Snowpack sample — Buffalo Mountain, Silverthorne, Colorado, USA (1/25/25, 10:11 AM MST)
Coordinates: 39.6222, -106.1139
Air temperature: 22 °F
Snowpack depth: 110 cm
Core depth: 20 cm
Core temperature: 48.2 °F
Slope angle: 12°, slope face: 102°
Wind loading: high
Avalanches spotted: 0
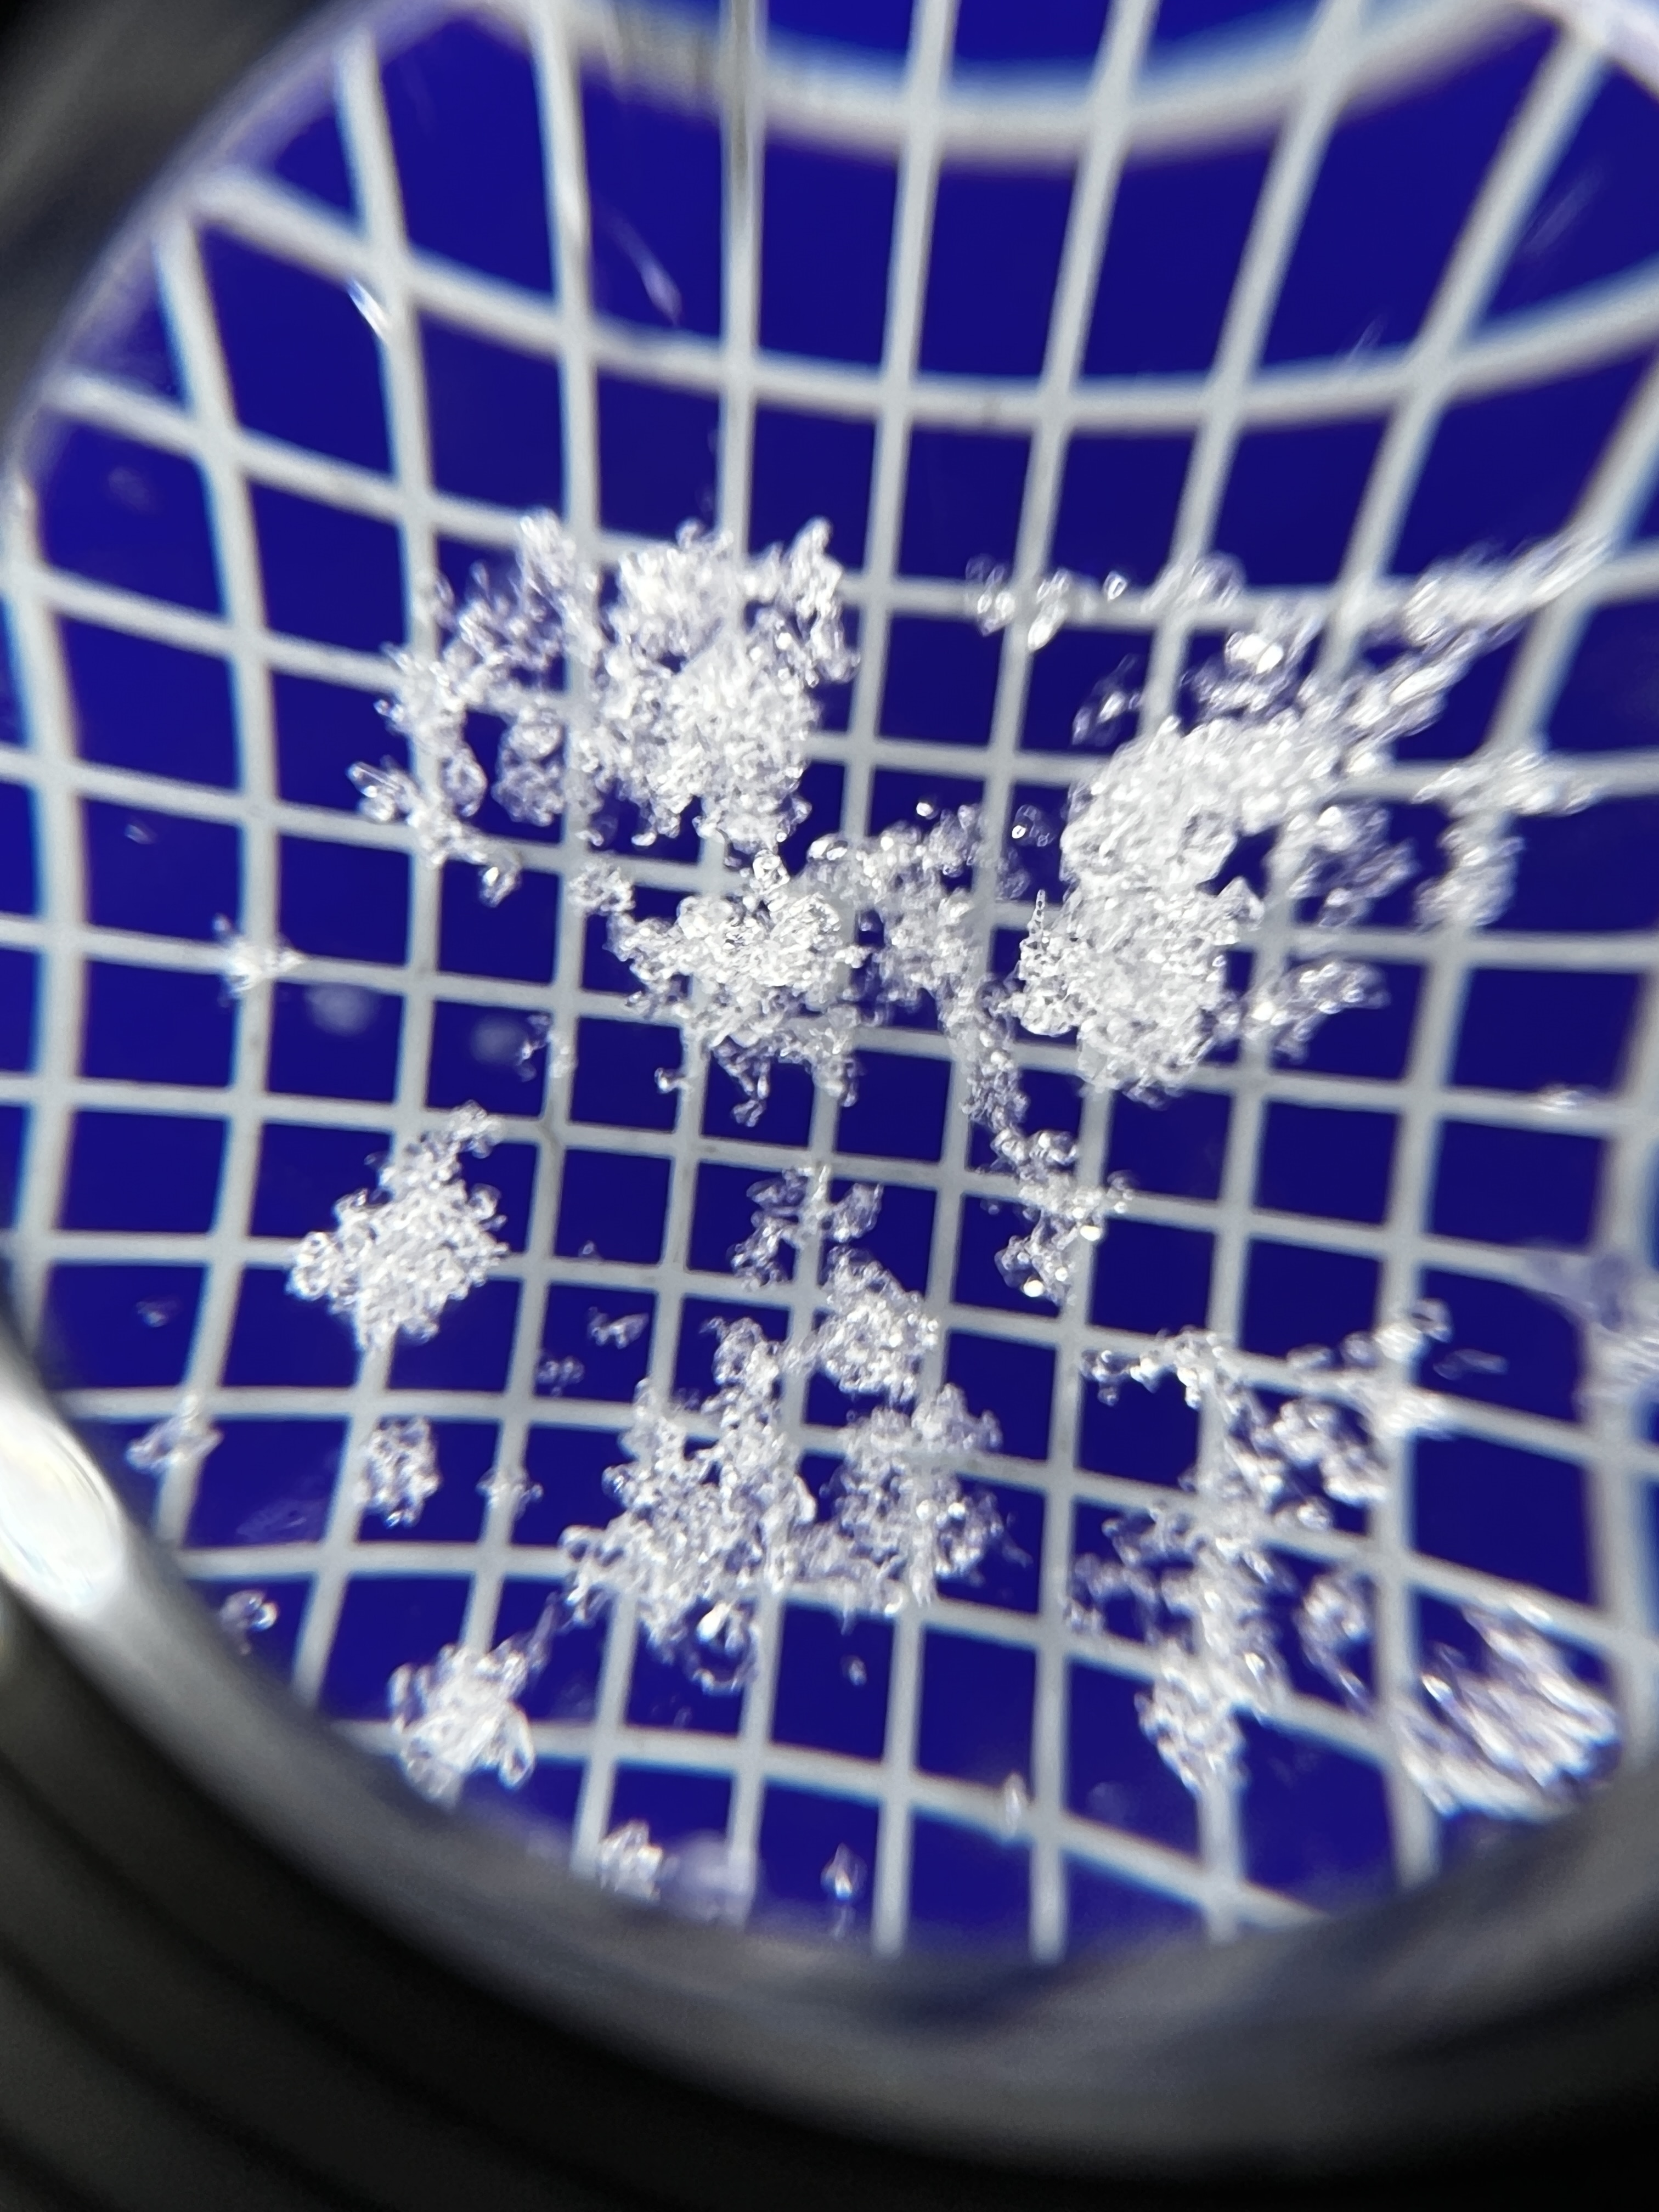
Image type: magnified_profile
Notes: No avalanches nearby, collected on the outskirts of a fire break 15 meters from the treeline, on way to Buffalo and Red Mountain